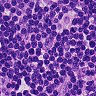
Metastatic tissue present: no